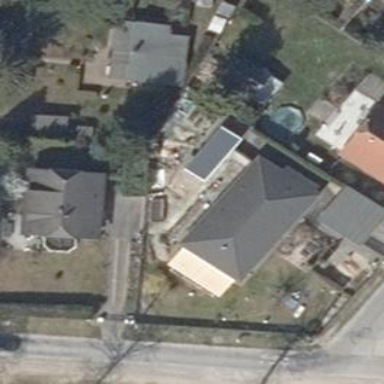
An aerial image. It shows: Detached building with hipped roof.